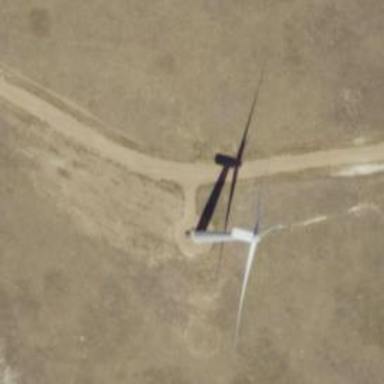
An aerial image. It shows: Wind turbine generator that utilizes wind as its source for generating electricity. It is of the horizontal axis type.